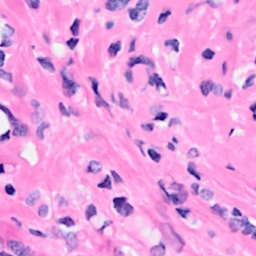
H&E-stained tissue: Breast